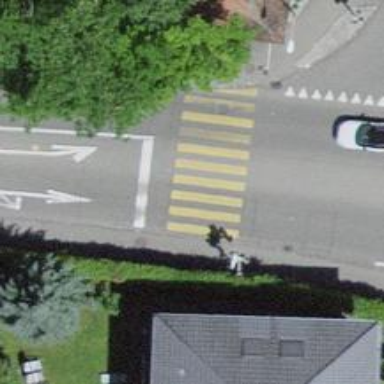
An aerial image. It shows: Road with traffic signals.